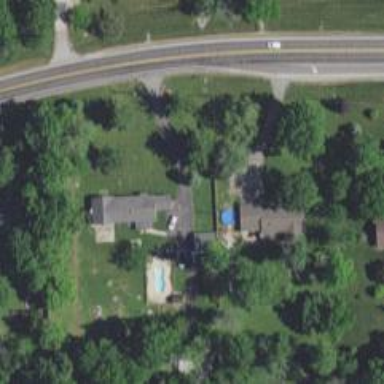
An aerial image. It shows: Driveway.